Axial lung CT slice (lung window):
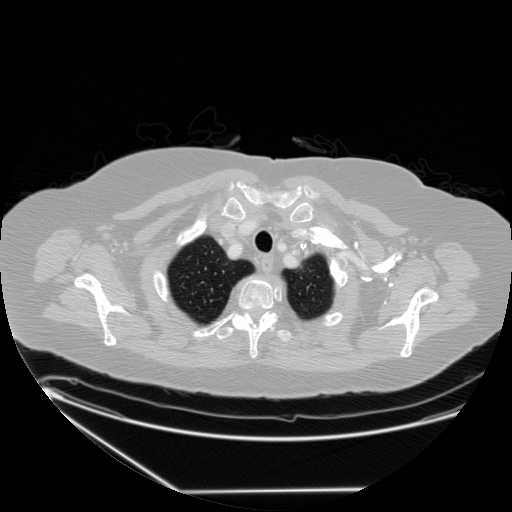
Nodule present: no